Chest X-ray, PA view. Patient: 57 years old, sex F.
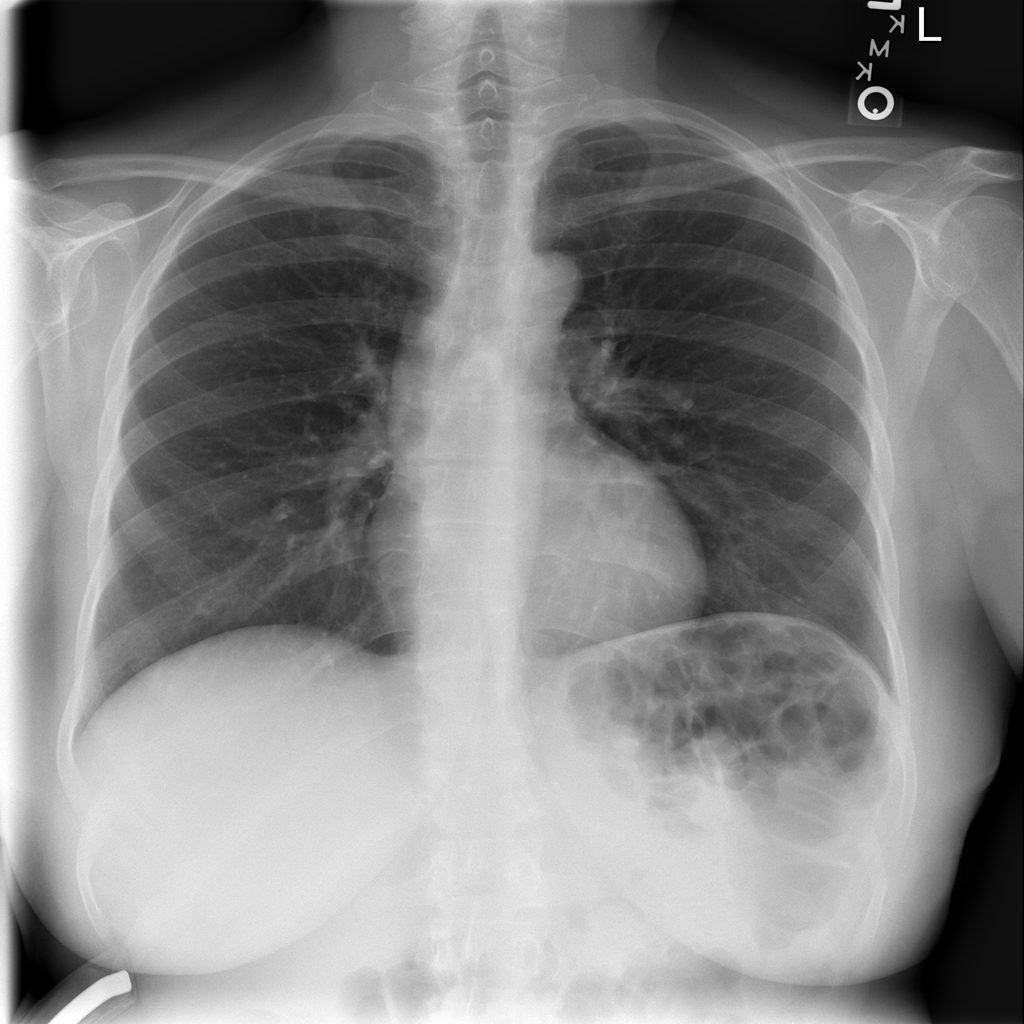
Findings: Infiltration, Nodule